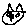
Label: cat